Question: I'm trying to make a register form with radiobuttons like this

and I validate the input on another '.jsp' file using the form
'''
<form action="Controller/doRegister.jsp" method="post">
<table bgcolor="#000000" align="center" cellspacing="5px">
<tr>
<td>Gender</td>
<td>
<input type="radio" name="rdo" id="gender_male" value="male"> Male
<input type="radio" name="rdo" id="gender_female" value="female"> Female</td>
</tr>
</table>
'''
with the validation
'''
String userGender = request.getParameter("rdo");
if(userGender!="male"&&userGender!="female")
response.sendRedirect("../register.jsp?msgErr=Gender must be chosen "+userGender);
'''
but when I tried the form I got an error message
> "Gender must be chosen"
even though I chose the radiobutton. When I think that maybe the 'userGender' button didn't receive any value, I print the 'userGender' and it shows "male". Please tell me what's wrong.
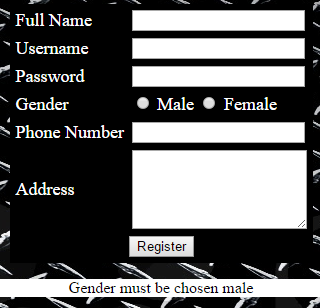
Answer: I would assume that you should use
'''
if(!userGender.equals("male")&&!userGender.equals("female"))
'''
Because we are not using '=' or '!=' for String comparison.
To avoid NullPointer, check if the userGender is null before you perform the comparison:
'''
if(userGender!=null)
{
if(!userGender.equals("male")&&!userGender.equals("female"))
response.sendRedirect("../register.jsp?msgErr=Gender must be chosen "+userGender);
}
'''